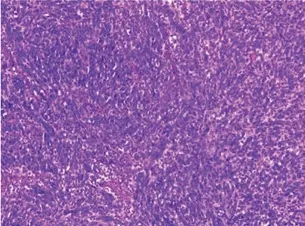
Microscopic view of tumor histopathological sections;. HE staining x100.
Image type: pathology (immunostaining)